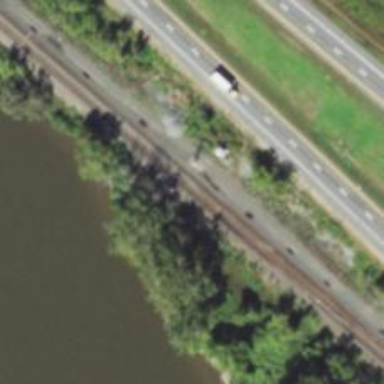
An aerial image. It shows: Railway track.